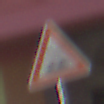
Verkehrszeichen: UnebeneFahrbahn
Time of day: MorningAfternoon
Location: Outdoor (Special)
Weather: PartlyCloudy
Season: NotSpecified
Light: Natural